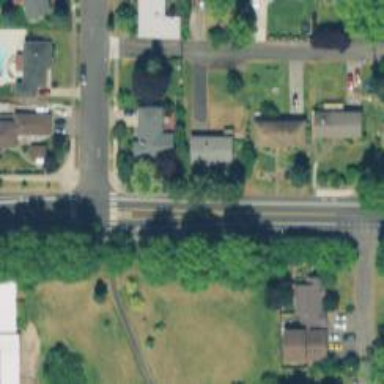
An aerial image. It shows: Secondary road with asphalt surface and sidewalk on the left side.